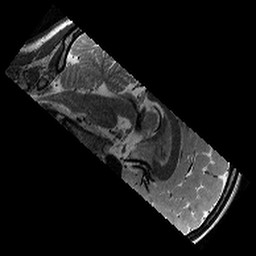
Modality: T2w
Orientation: sagittal
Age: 10
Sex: male
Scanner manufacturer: siemens
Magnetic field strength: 3 T
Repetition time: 9.23 s
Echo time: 0.067 s